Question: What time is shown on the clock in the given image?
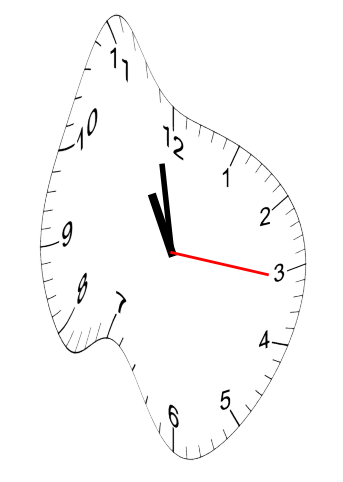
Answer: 10:58:16